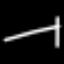
Label: line